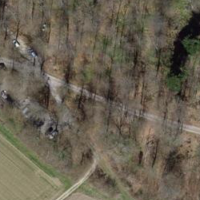
EUNIS habitat code: 41
Species observed at this site:
Fagus sylvatica
Glis glis